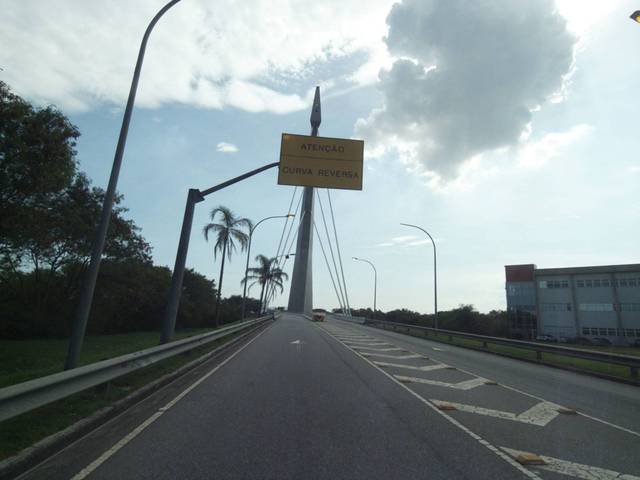
Region: Brazil
Coordinates: -22.865, -43.2302